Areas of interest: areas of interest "Commercial service"
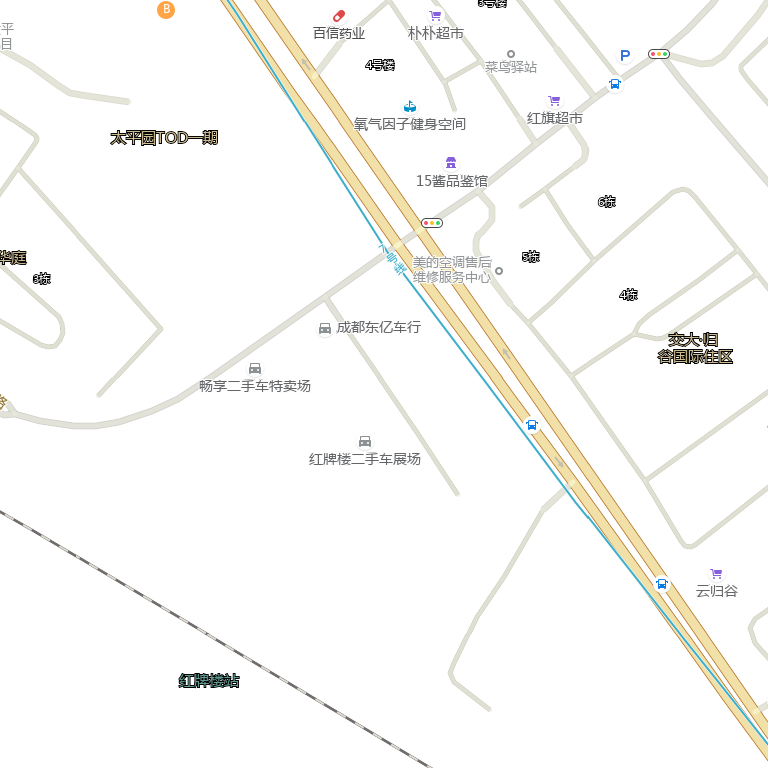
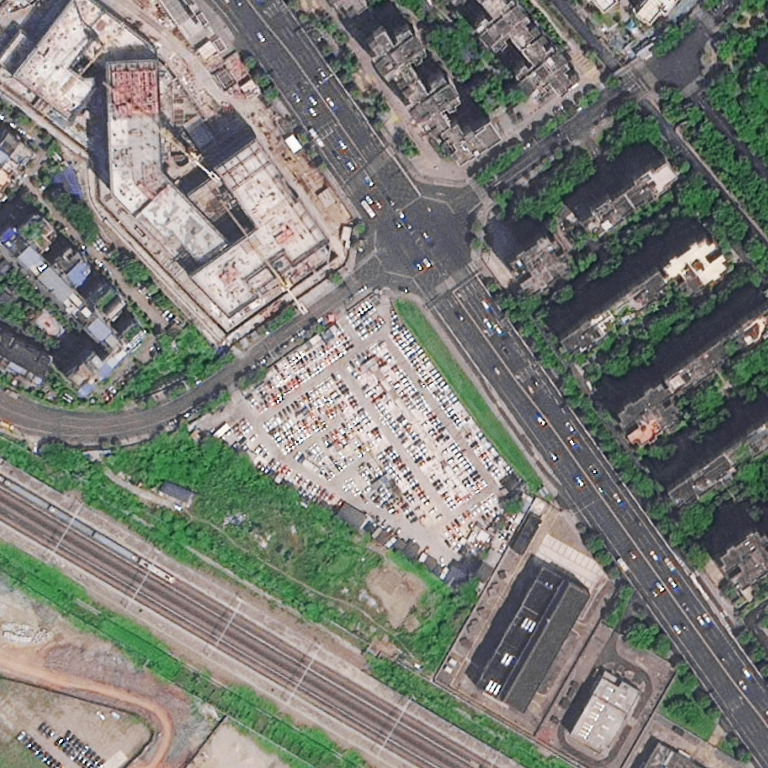